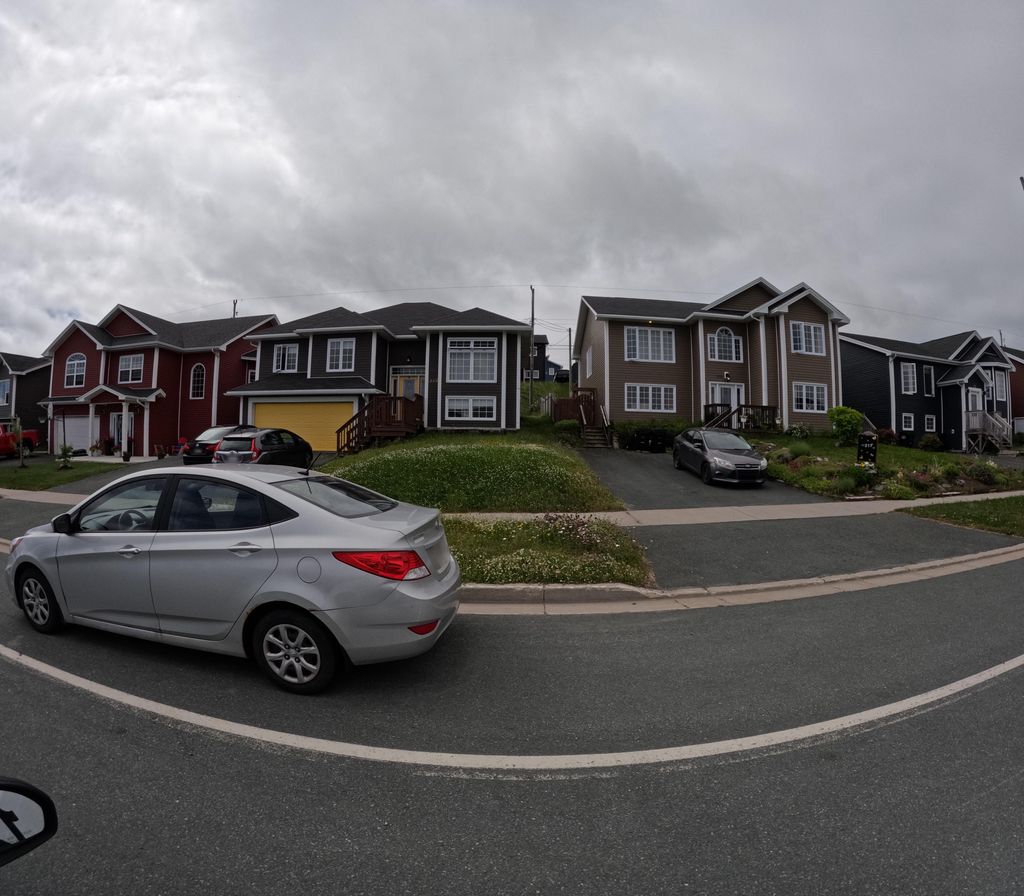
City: st_johns